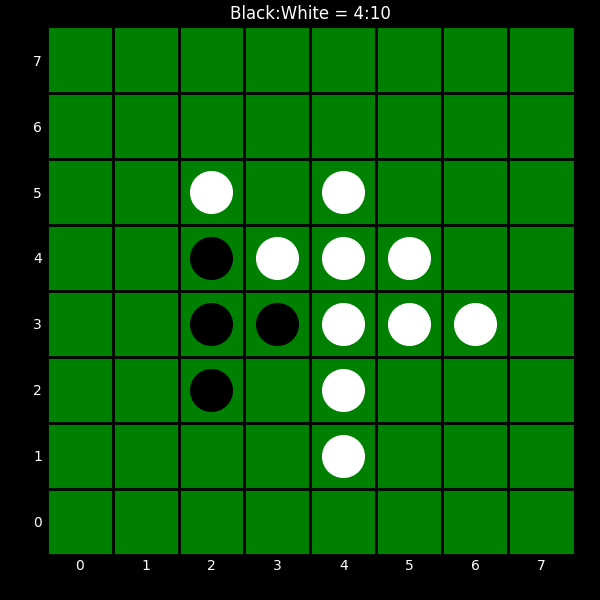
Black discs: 4
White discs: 10